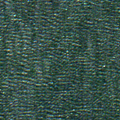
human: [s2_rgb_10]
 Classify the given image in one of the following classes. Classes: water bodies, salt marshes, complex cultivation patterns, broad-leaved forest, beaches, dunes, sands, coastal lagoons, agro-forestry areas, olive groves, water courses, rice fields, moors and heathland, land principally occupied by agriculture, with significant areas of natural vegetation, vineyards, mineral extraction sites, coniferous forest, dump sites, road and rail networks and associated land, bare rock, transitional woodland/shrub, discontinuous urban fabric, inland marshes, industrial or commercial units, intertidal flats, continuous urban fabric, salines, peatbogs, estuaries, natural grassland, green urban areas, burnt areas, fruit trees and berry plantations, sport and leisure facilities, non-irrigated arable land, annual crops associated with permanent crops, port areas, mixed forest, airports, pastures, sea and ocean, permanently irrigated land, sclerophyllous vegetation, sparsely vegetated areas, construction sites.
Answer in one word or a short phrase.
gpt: sea and ocean